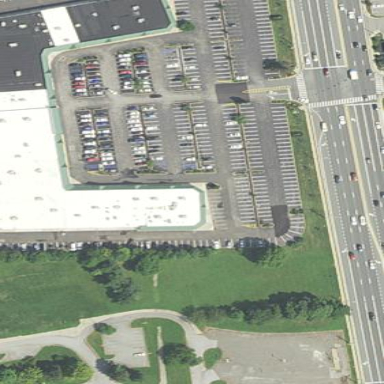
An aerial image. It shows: Retail building.